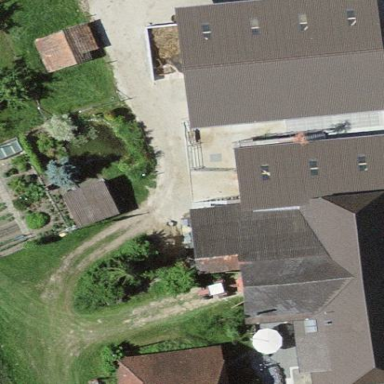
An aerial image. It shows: Farm building.